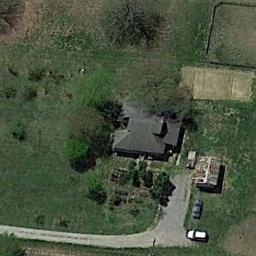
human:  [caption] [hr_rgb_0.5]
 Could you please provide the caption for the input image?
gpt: In sparse residential areas there are several houses of different sizes and several green trees surrounded by grass .

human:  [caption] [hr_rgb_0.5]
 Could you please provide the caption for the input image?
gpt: There is a road next to the sparse residential .

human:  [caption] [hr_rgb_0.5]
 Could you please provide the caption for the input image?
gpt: There is a house with a black roof on the lawn .

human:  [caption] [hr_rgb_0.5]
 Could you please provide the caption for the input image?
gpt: The sparse residential is on the grass next to some trees and a road .

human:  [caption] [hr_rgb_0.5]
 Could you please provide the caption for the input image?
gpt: A sparse residential area with a black building on the green meadow .